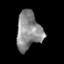
Tissue: prostate
Cell type: Myeloid cells
Senescence score: 0.304
Nuclear area (px): 911
Mean DAPI intensity: 138.571